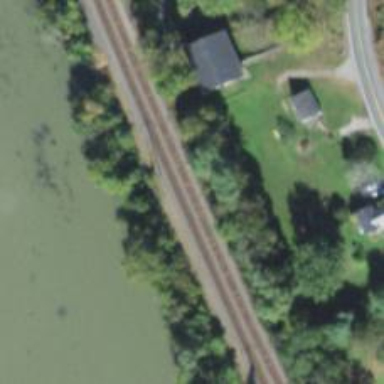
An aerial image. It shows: Railway track.